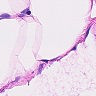
Metastatic tissue present: no